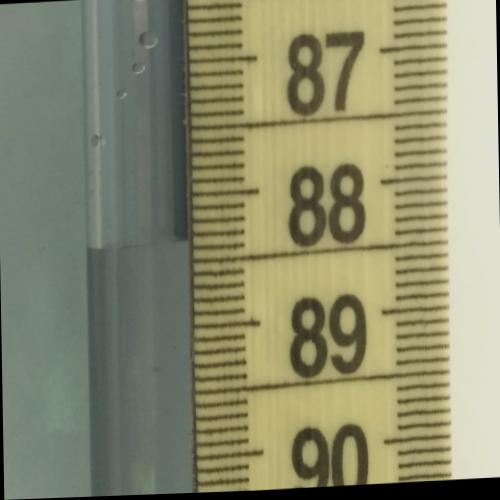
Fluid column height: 88.3 cm